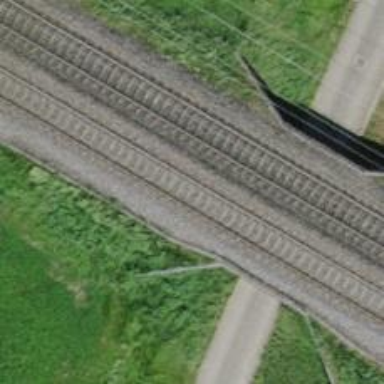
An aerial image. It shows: Single-track railway bridge with contact lines for electrification.